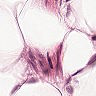
Metastatic tissue present: no